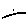
Label: line